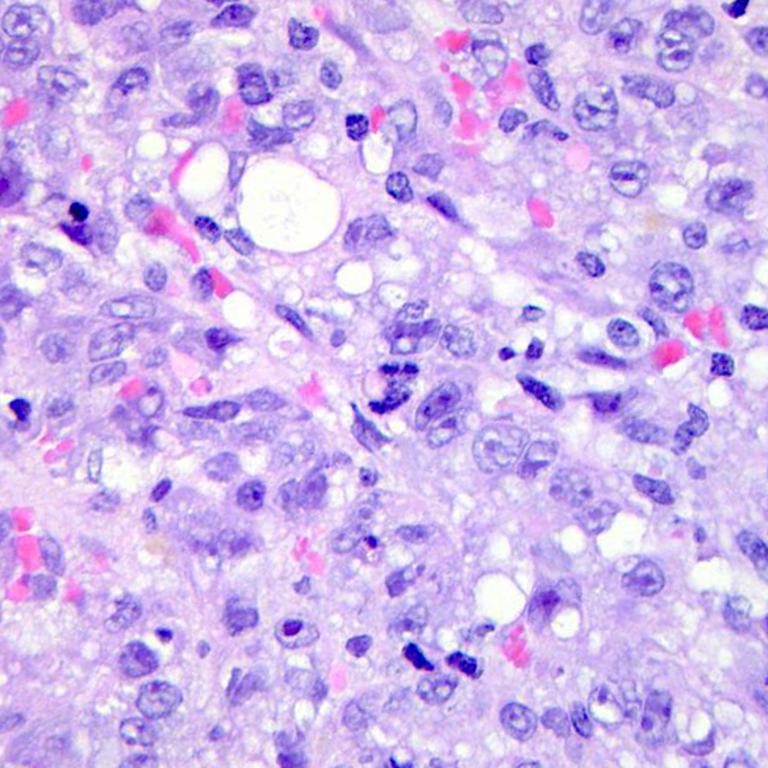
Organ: colon
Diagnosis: adenocarcinomas